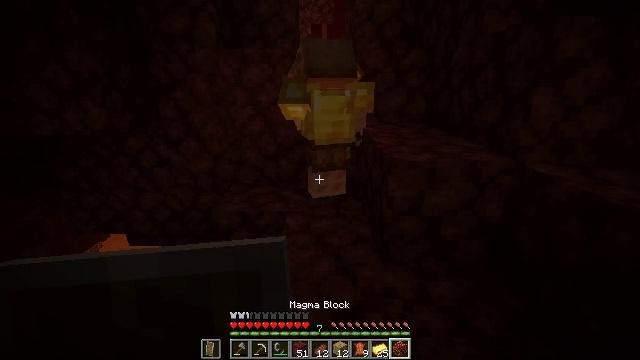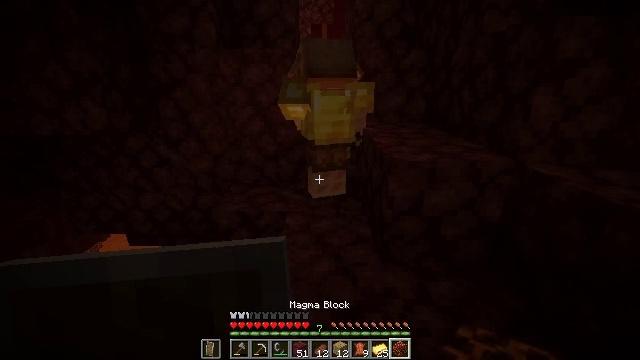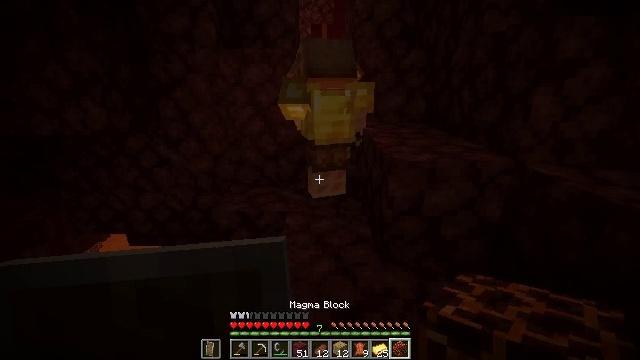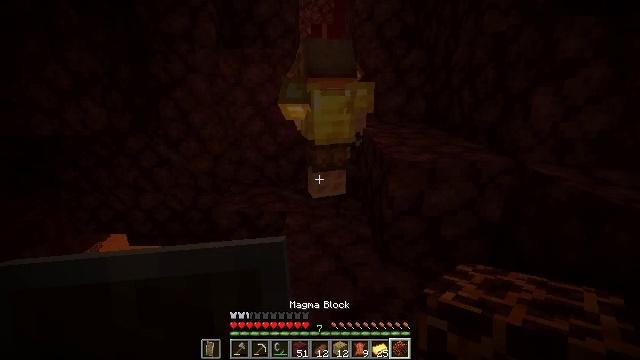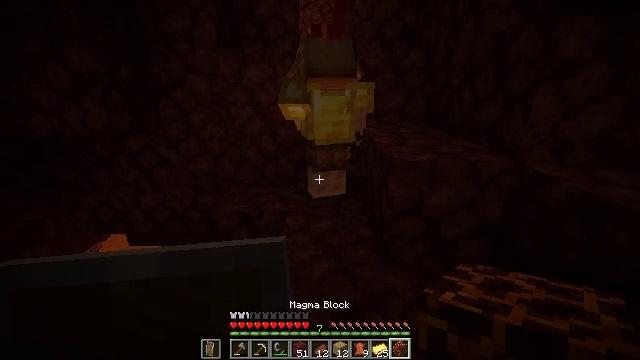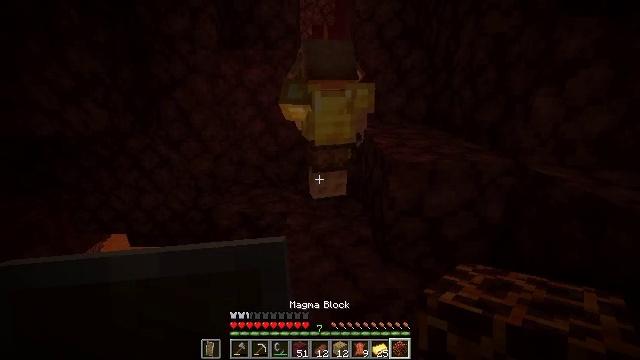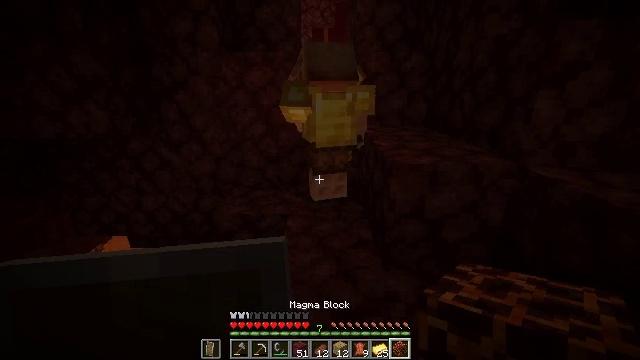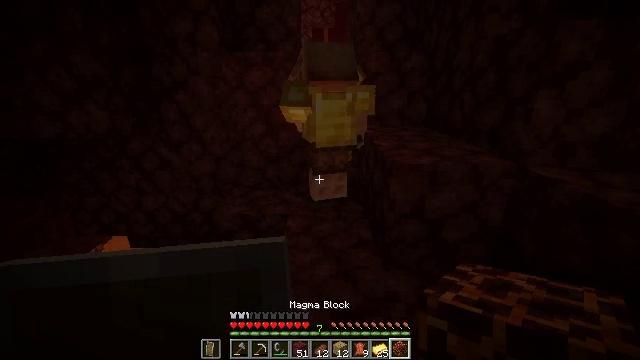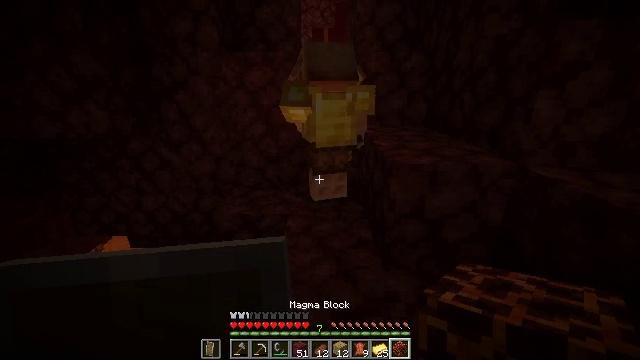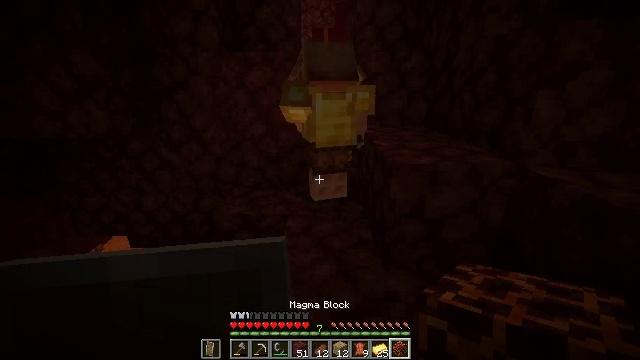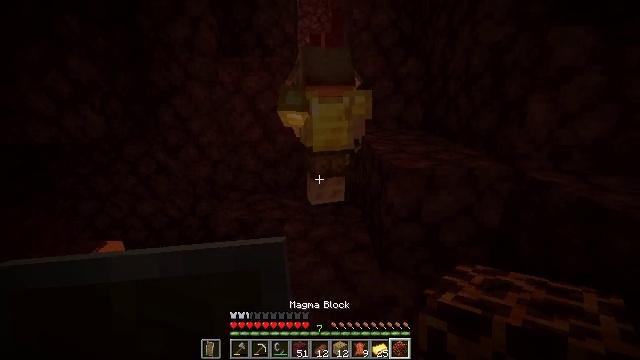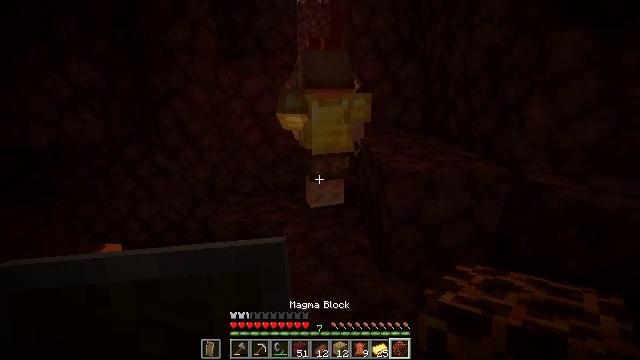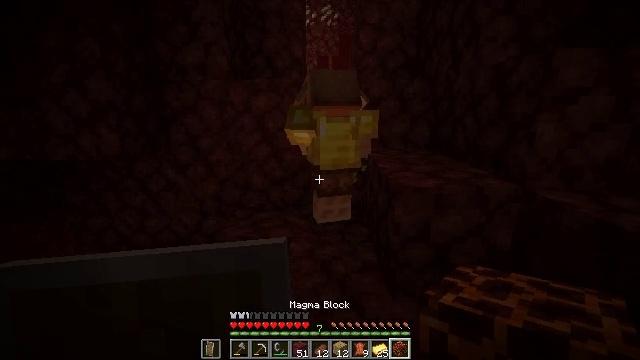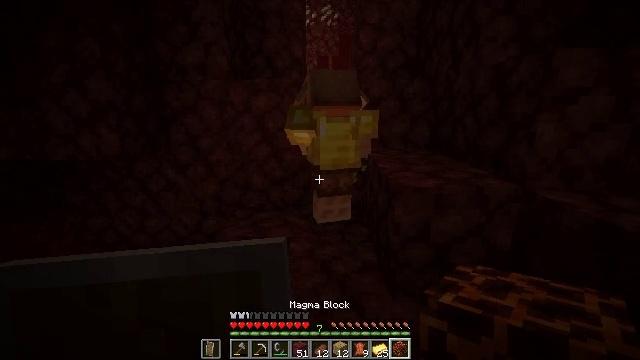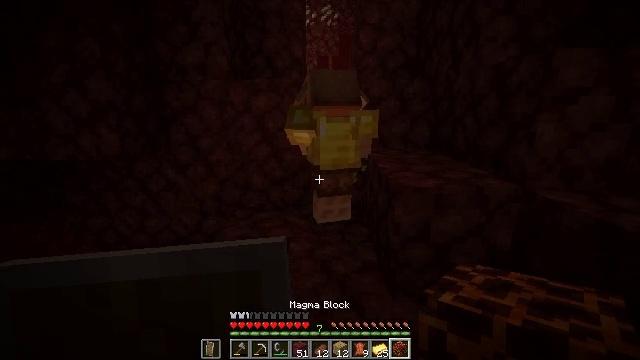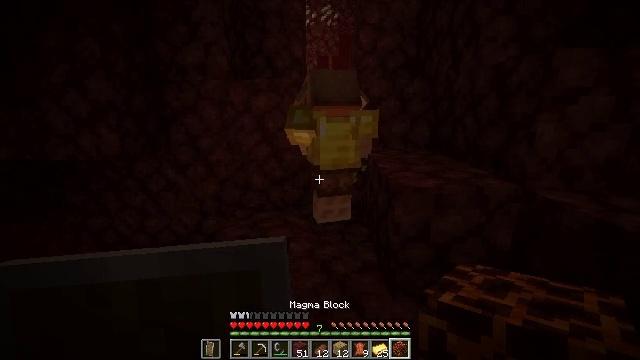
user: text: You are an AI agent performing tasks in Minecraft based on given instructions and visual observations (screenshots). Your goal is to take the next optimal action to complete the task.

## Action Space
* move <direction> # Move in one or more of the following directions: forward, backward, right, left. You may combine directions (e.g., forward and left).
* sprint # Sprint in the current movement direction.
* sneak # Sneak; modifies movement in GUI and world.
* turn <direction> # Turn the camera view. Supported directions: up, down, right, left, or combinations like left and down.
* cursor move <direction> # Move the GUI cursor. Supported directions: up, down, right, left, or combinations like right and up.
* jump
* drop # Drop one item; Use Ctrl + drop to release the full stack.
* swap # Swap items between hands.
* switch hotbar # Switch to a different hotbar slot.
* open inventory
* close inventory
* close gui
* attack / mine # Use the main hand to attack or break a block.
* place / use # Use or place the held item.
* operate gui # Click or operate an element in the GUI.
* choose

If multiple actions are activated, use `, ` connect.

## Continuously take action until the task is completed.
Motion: motion action
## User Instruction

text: Drop a magma block.
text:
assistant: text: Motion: no_op
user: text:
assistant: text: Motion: no_op
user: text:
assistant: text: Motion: no_op
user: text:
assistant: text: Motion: no_op
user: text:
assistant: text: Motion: no_op
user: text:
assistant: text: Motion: no_op
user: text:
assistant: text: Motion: no_op
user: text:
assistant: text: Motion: no_op
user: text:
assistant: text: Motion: no_op
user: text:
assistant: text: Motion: no_op
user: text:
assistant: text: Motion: no_op
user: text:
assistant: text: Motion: turn left and up
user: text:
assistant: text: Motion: no_op
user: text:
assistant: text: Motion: no_op
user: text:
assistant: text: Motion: no_op
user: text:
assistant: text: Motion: no_op
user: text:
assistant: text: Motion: no_op
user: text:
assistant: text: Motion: no_op
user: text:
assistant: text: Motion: no_op
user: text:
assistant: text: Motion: no_op
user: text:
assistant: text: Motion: no_op
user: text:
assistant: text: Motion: no_op
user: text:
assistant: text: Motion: no_op
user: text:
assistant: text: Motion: no_op
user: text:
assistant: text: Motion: no_op
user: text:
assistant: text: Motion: no_op
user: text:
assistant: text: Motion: no_op
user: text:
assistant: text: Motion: no_op
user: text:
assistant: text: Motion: no_op
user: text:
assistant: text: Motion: no_op